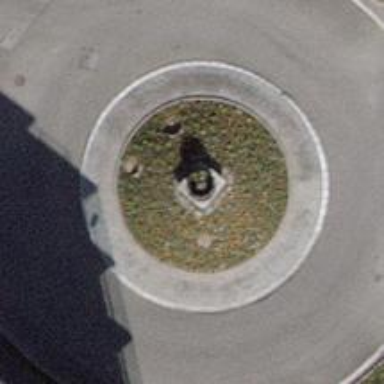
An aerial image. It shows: Residential road with asphalt surface leading to roundabout.